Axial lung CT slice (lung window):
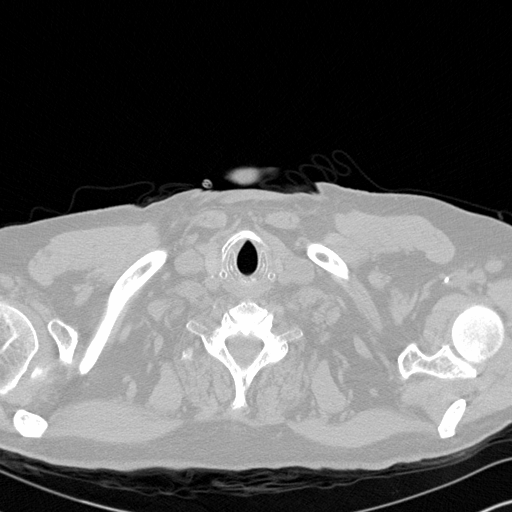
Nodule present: no